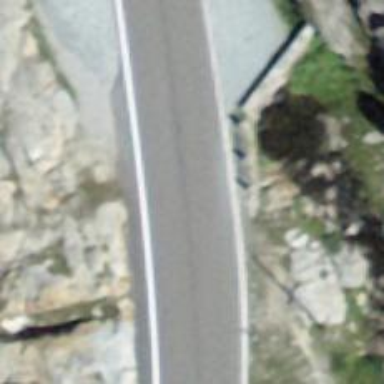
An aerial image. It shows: Asphalt road classified as primary highway.